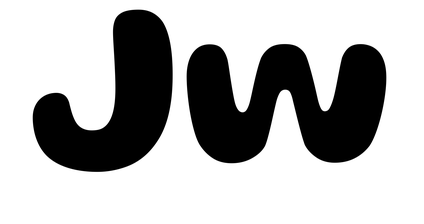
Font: Gluten_SemiBold